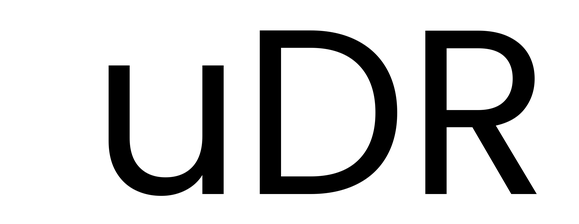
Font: Poppins-Regular